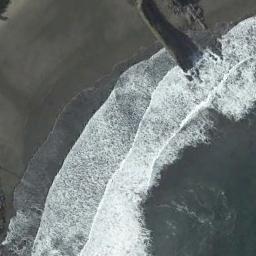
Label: beach